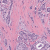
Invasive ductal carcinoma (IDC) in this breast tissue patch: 1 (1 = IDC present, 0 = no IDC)